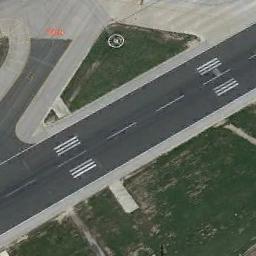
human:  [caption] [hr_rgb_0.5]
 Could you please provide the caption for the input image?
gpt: The runway is on the grass .

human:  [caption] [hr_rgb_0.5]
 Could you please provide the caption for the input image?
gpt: The grass is around the runway .

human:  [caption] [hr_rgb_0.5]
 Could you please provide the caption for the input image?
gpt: The runway with several touchdown zone markings connects some other roads .

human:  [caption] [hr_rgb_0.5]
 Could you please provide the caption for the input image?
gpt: There are green lawns next to the two connected runways, And there are white short and thick signs on the runway .

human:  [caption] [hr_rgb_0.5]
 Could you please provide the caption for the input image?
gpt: There are green meadows beside the runway .